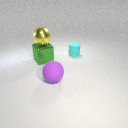
large green metal cube to the left of small cyan rubber cylinder